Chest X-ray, AP view. Patient: 51 years old, sex F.
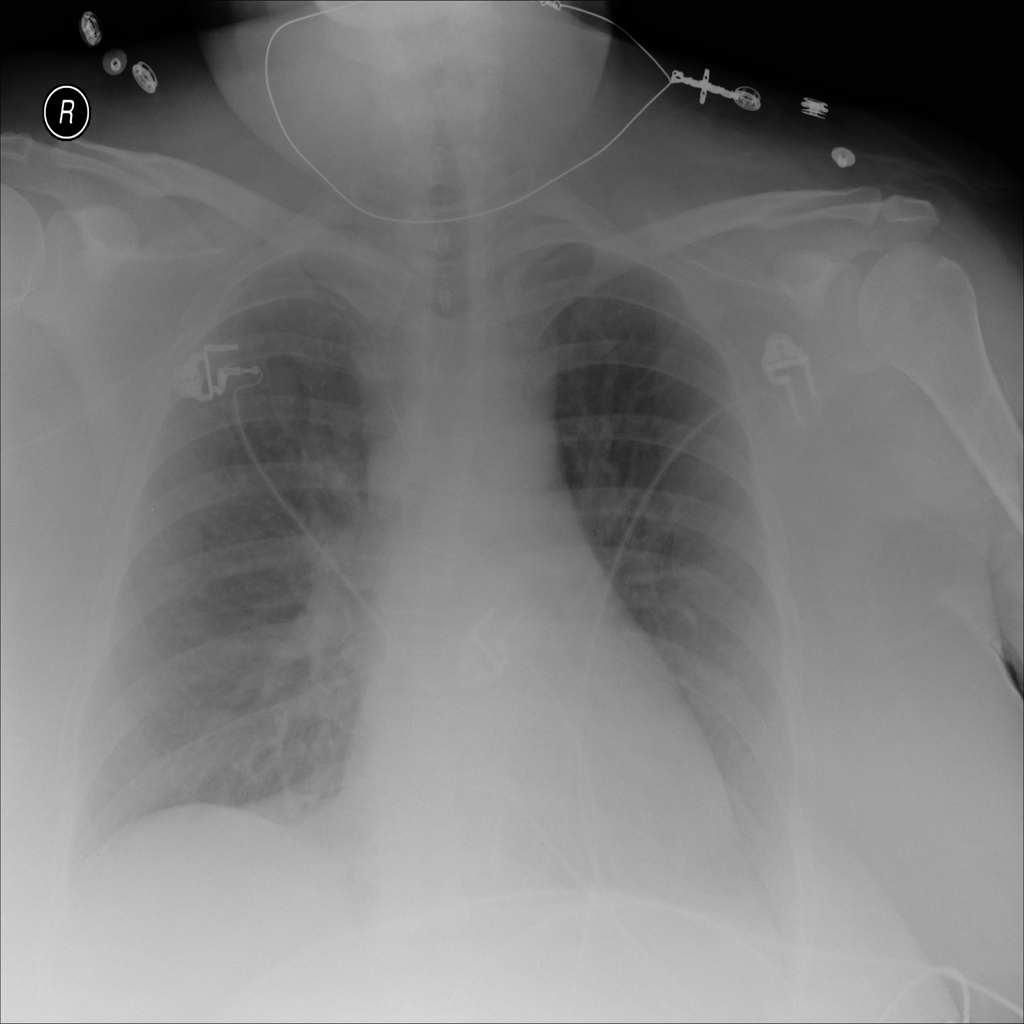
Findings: No Finding